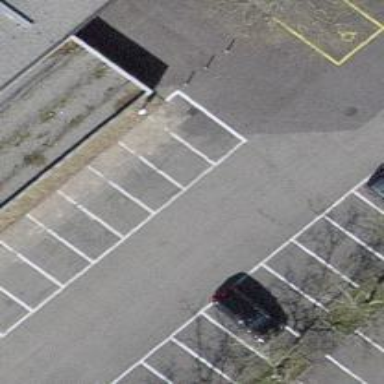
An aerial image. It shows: Charging station.